Question: I have an Excel VBA project that uses 'MSXML2.XMLHTTP' to bring web content into Excel. Everything executes fine, except sometimes I get this error while the script is running:

Regardless of which button I click (Yes or No), the script continues to run normally and everything is OK (i.e., all content is properly loaded into Excel). However, I would like to prevent this error from popping up in the first place since it is bad user experience to have this pop up while the macro is running.
The VBA project doesn't even have 344 lines, so I'm not sure which line the error is referring to. Does anybody have a clue how I can fix this, or at least prevent this error dialog from showing up?
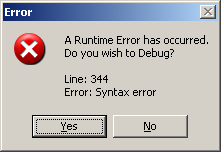
Answer: After manually fetching 10 pages at a time, I finally arrived at the problematic page on the 416th page. It turned out that this one page out of my list of 436 pages return a malformed XMLHttpReq.responseText, so this line was triggering the runtime error for this particular page:
'''
HTMLDoc.body.innerHTML = XMLHttpReq.responseText
'''
To fix this I had to save XMLHttpReq.responseText to a variable, modify the source code so that it's valid HTML, then assign it to HTMLDoc.
Thank you all for those who took the time to reply.